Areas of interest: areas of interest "Zhengzhou Botanical Garden"
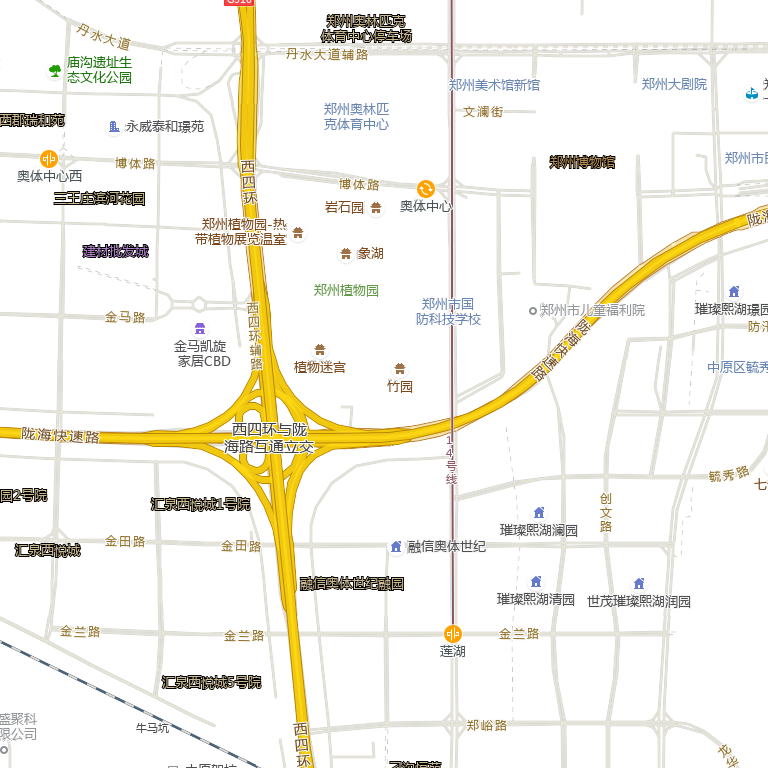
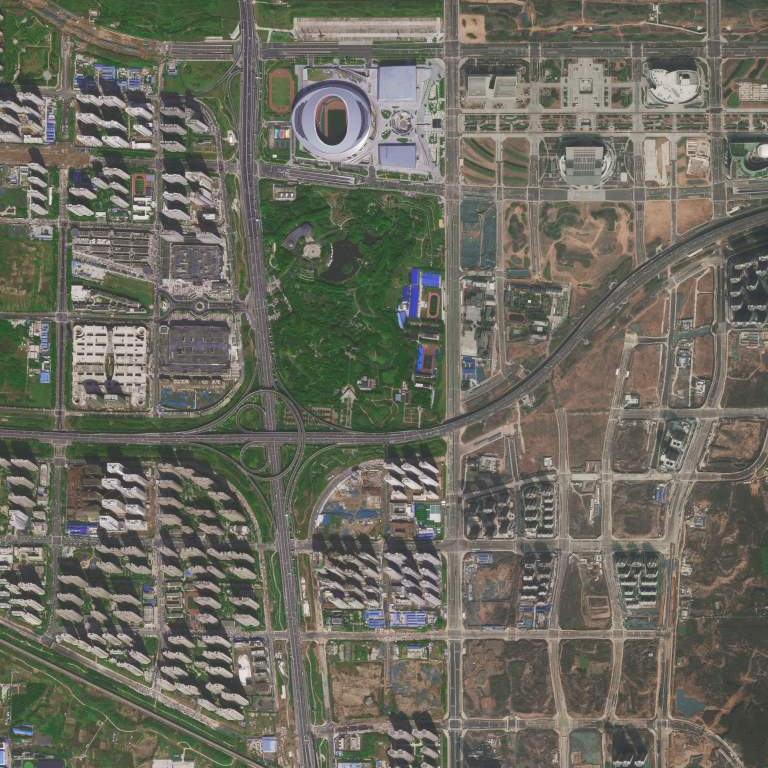